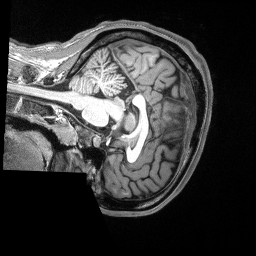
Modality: T1w
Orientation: sagittal
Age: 27
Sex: male